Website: lowes
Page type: review-order
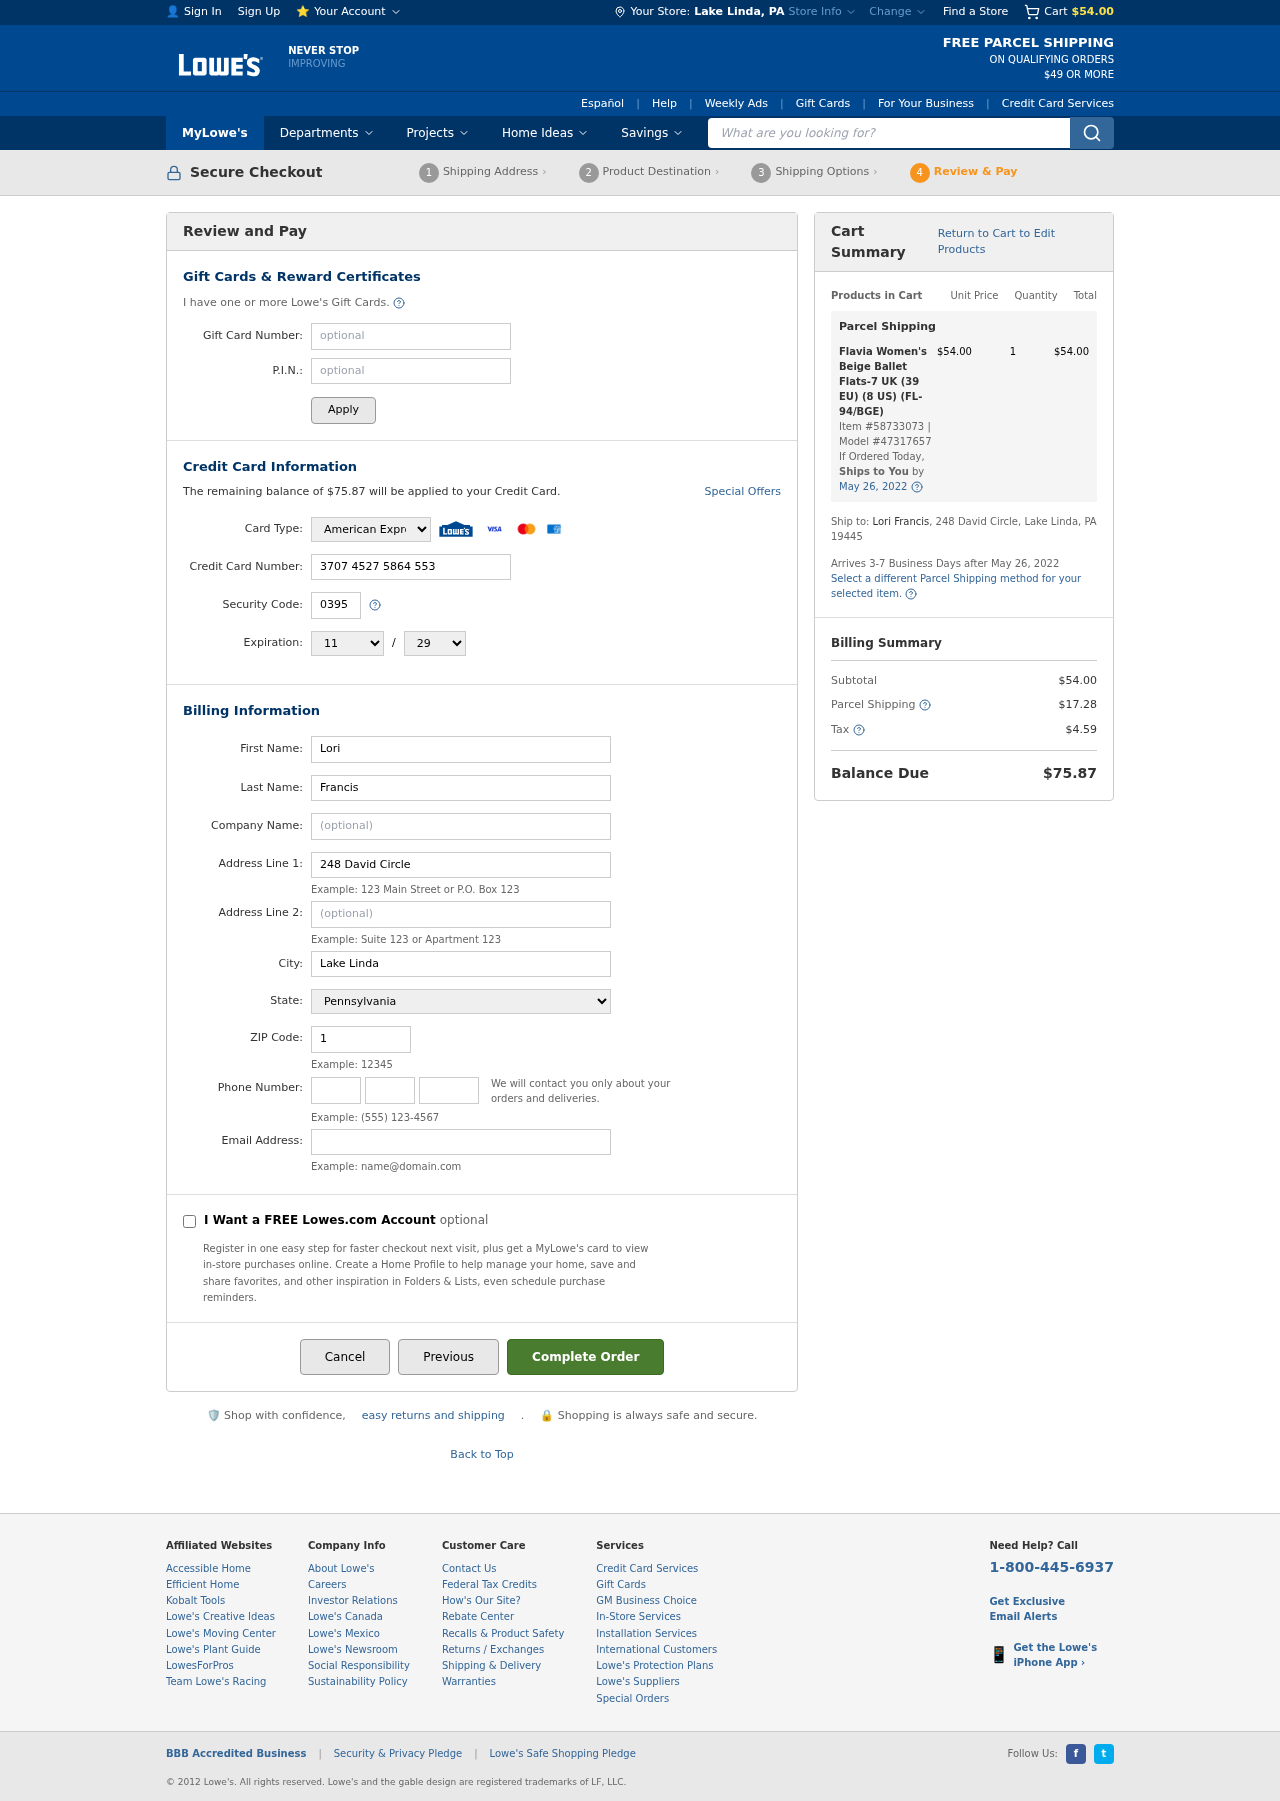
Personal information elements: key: PII_CARD_CVV
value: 0395
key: PII_CARD_EXPIRY_MONTH
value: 11
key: PII_CARD_EXPIRY_YEAR
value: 29
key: PII_CARD_NUMBER
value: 3707 4527 5864 553
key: PII_CARD_TYPE
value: American Express
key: PII_CITY
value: Lake Linda
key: PII_CITY_STATE
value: Lake Linda, PA
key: PII_EMAIL
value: lori_francis@yahoo.com
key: PII_FIRSTNAME
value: Lori
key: PII_LASTNAME
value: Francis
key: PII_PHONE_AREA
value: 395
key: PII_PHONE_PREFIX
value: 231
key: PII_PHONE_SUFFIX
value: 5426
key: PII_POSTCODE
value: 19445
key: PII_STATE
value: Pennsylvania
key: PII_STREET
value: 248 David Circle
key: PII_STREET2
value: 248 David Circle
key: PII_FULLNAME2
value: Lori Francis
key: PII_STATE_ABBR
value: PA
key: PII_POSTCODE_FULL
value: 19445
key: PII_CITY_STATE_ZIP
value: Lake Linda, PA 19445
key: PII_POSTCODE_NUMERIC
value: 19445
Product elements: key: PRODUCT1_NAME
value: Flavia Women's Beige Ballet Flats-7 UK (39 EU) (8 US) (FL-94/BGE)
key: PRODUCT1_PRICE
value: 54
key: PRODUCT1_QUANTITY
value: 1
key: PRODUCT1_ITEM_NUMBER
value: Item #58733073
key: PRODUCT1_MODEL_NUMBER
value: Model #47317657
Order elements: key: ORDER_SUBTOTAL
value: $54.00
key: ORDER_BALANCE_DUE
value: $75.87
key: ORDER_SHIPPING_DATE
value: May 26, 2022
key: ORDER_ITEM_TOTAL
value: $54.00
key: ORDER_SHIPPING_DATE2
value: May 26, 2022
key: ORDER_SHIPPING_COST
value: $17.28
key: ORDER_TAX
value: $4.59
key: ORDER_TOTAL
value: $75.87
Search elements: key: HEADER_SEARCH
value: What are you looking for?